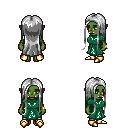
a pixel art fantasy rpg character, female body template, orc, green skin, sash dress, metal pants, white extra-long hairstyle, bracelets, gold boots, four views (front, back, left, right), 2x2 character sprite sheet, small pixel art, hard edges, no anti-aliasing